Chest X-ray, AP view. Patient: 31 years old, sex M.
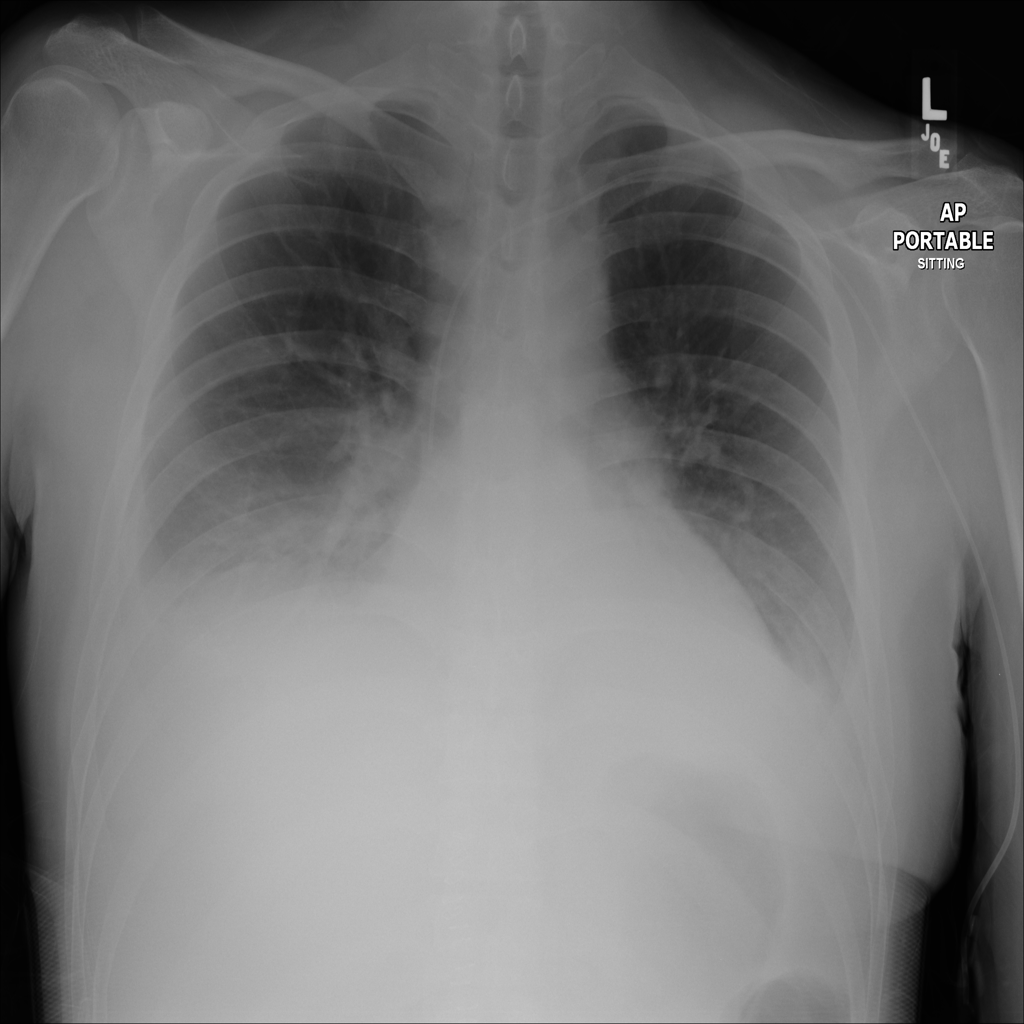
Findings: No Finding